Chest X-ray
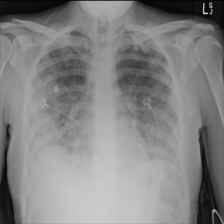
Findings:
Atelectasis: negative
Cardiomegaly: negative
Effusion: positive
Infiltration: negative
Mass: negative
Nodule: negative
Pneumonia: negative
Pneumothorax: negative
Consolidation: negative
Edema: negative
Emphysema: negative
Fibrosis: negative
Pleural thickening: negative
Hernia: negative